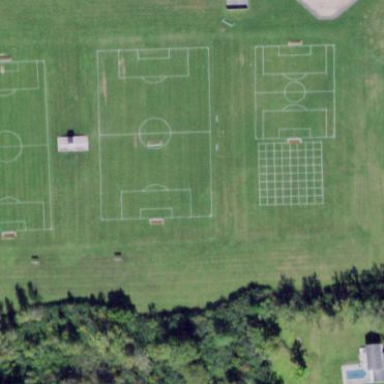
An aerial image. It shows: Soccer pitch for leisureland activities.